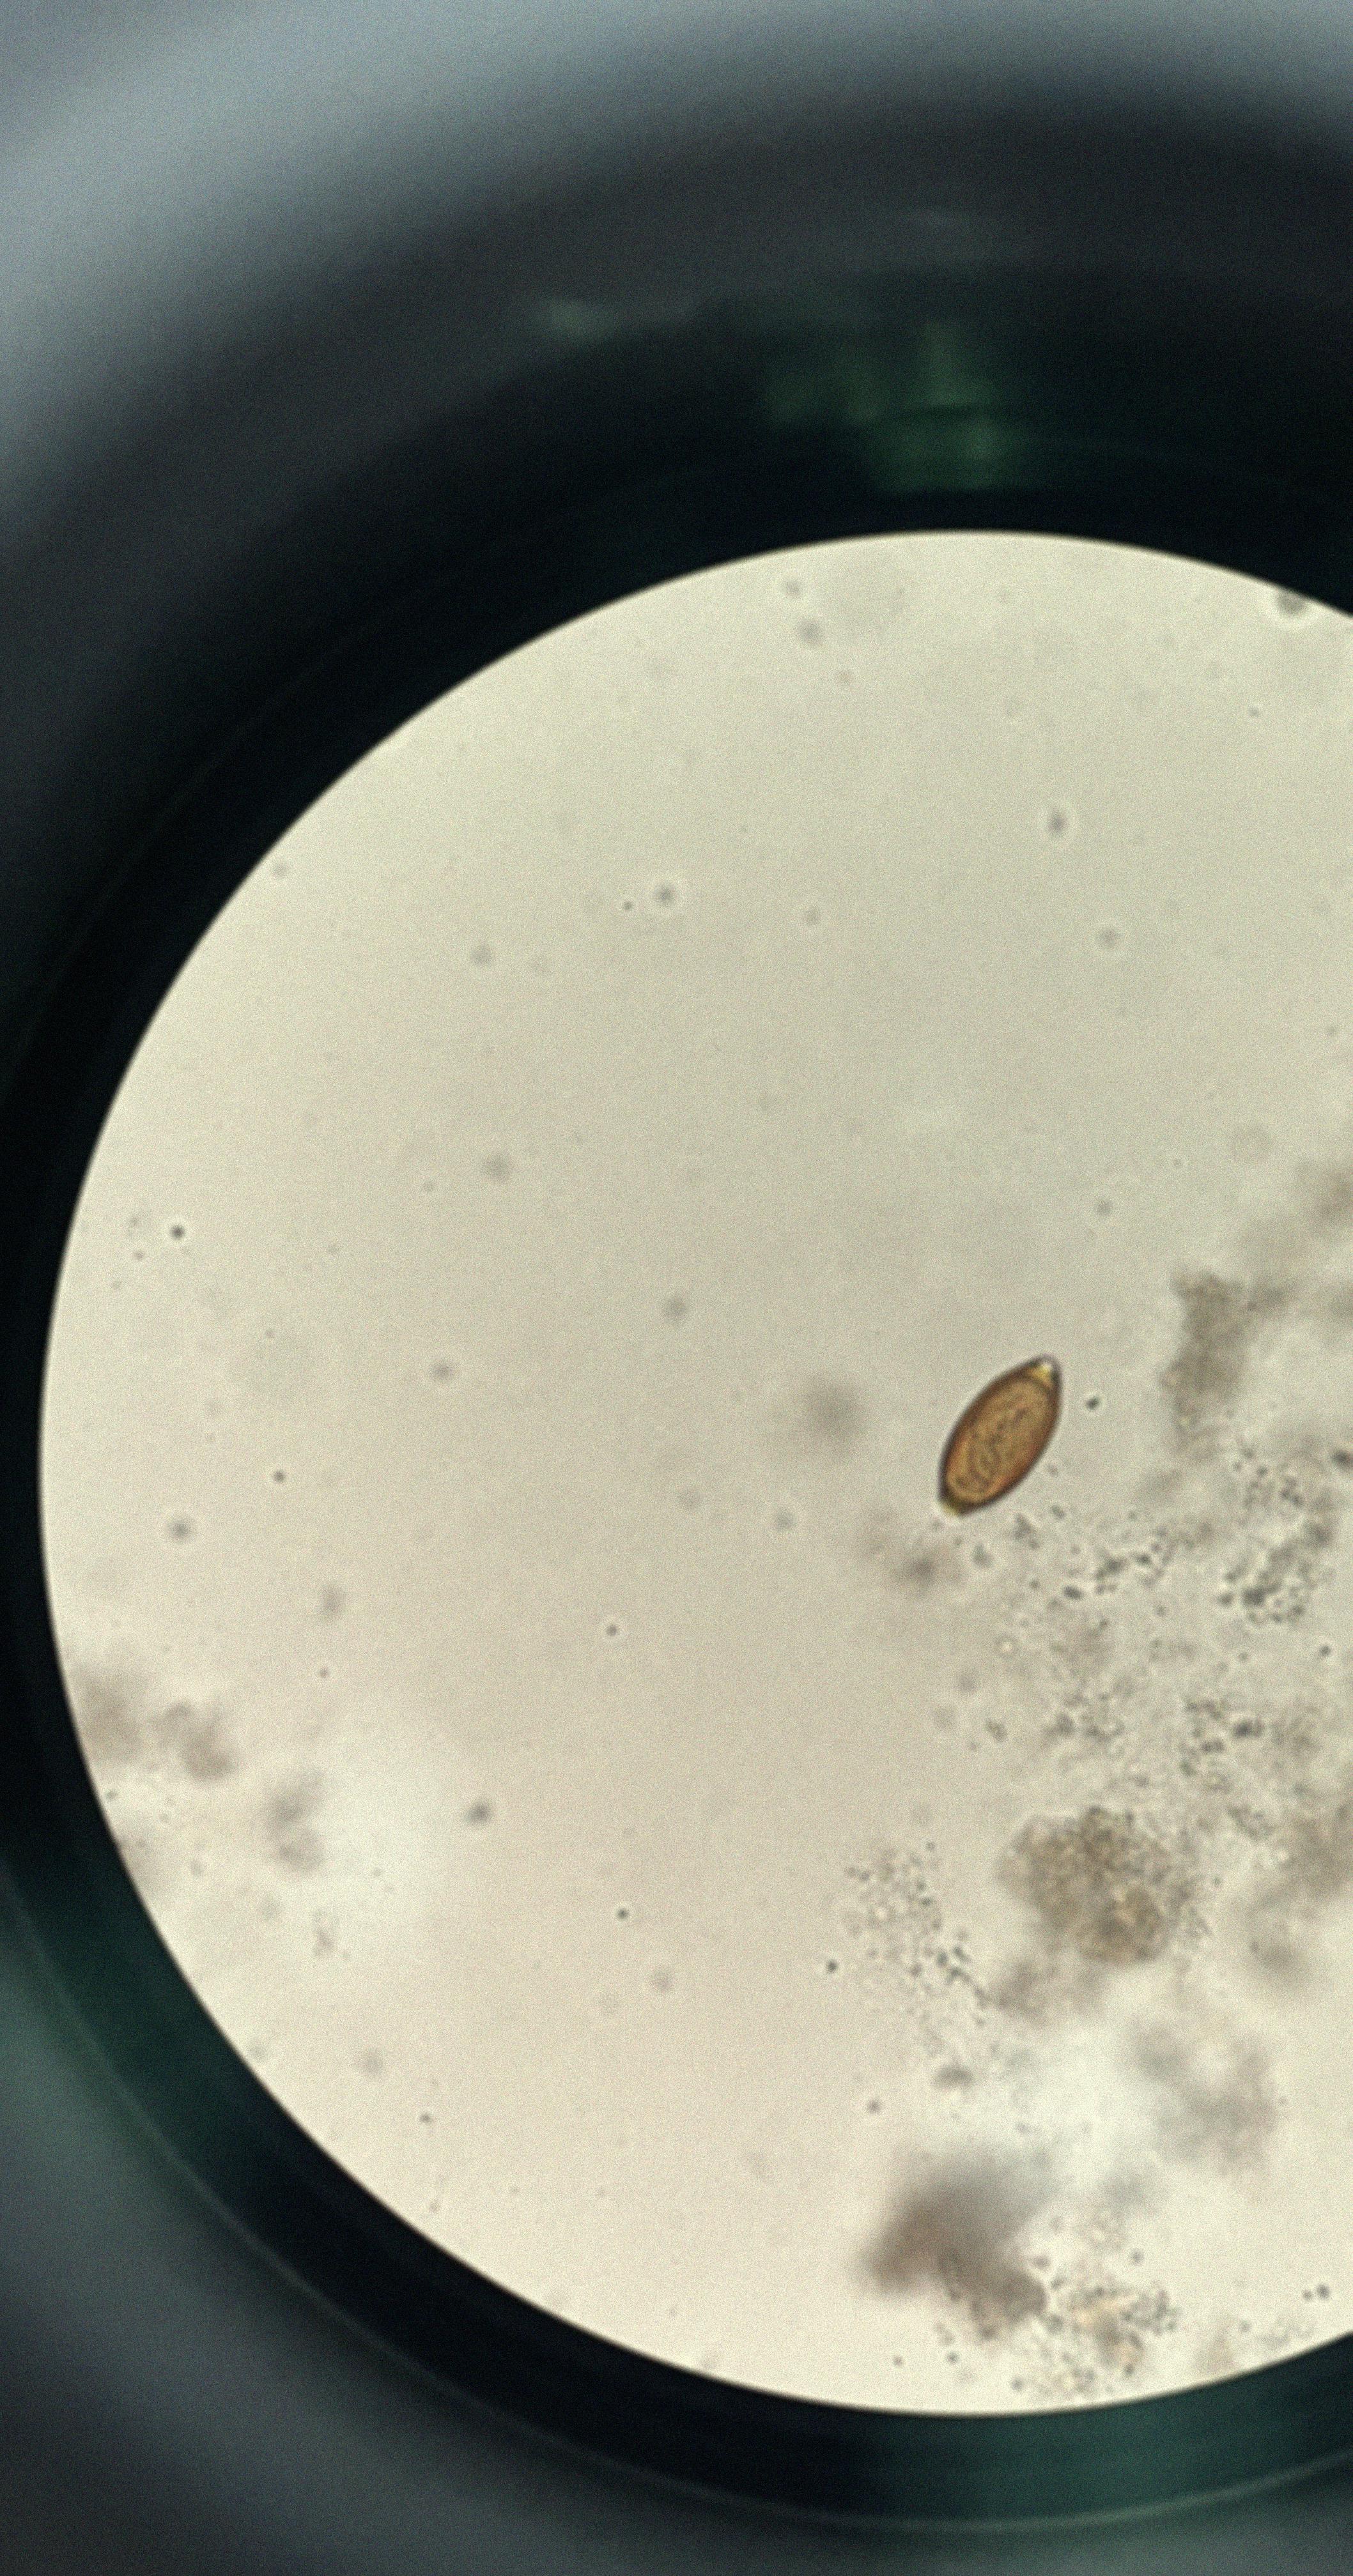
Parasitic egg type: Trichuris trichiura